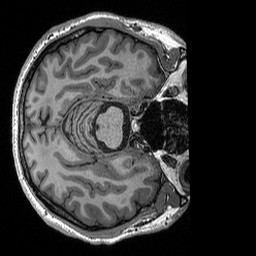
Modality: T1w
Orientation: axial
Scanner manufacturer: siemens
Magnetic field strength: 3 T
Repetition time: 2.3 s
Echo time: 0.00298 s